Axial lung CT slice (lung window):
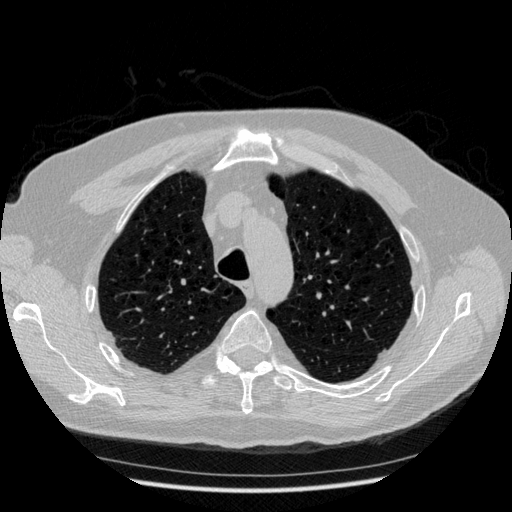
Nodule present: no